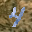
Label: 4